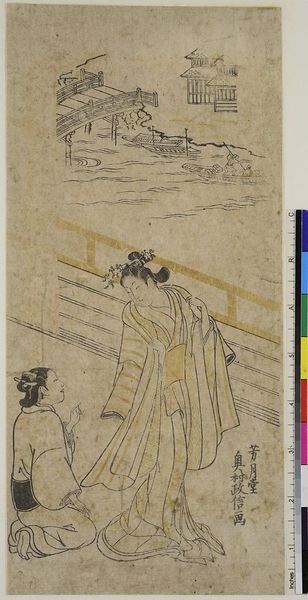
Künstler: Okumura Masanobu
Standort: Hamburg
Institution: Museum für Kunst und Gewerbe Hamburg
Schlagwörter: fluss, frauen, landschaft, stadt, ufer, hochformat, häuser, brücke, kanal, haare, boote, holzschnitt, japan, wellen, schönheit, asien, geisha, druck, druckgraphik, druckgrafik, tracht, liebespaar, liebende, zeit, kimono, volkstracht, edo, reproduktionen, mehrfarbendruck, bholzschnitt, gheisa, druckerzeugnisse, flußbrücke, kanalbrücke, rotdruck